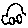
Label: car